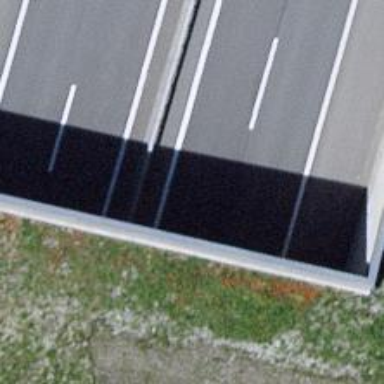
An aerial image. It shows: Asphalt motorway.